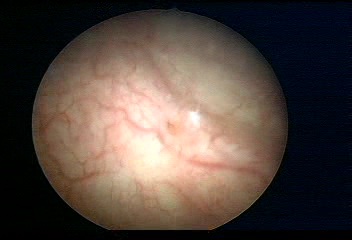
Modality: WLC
Class: Normal mucosa
Bladder cancer association: No